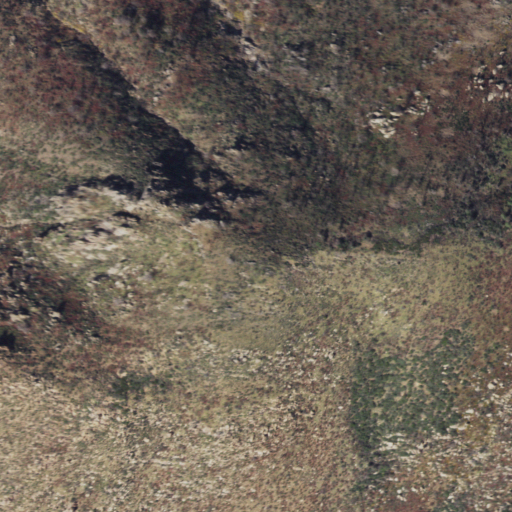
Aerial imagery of gap in Arizona named Lone Pine Saddle containing grassland, shrub, and barren land